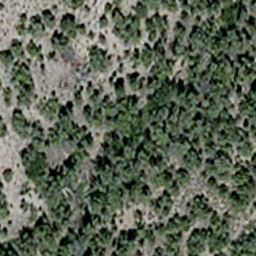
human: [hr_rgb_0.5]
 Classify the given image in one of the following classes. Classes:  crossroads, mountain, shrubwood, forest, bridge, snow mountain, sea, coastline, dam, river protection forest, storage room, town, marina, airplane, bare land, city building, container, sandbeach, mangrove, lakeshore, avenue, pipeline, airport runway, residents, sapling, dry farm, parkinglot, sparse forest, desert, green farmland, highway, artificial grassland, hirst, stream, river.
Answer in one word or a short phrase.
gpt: sparse forest